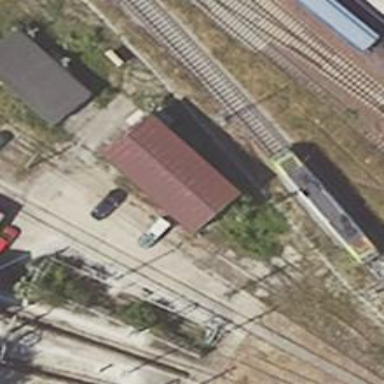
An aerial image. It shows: Abandoned railway yard.